Field crop: tomato
Growth stage: 1
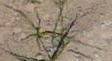
Species: cyperus